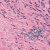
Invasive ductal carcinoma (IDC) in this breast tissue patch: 1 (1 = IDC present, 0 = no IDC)